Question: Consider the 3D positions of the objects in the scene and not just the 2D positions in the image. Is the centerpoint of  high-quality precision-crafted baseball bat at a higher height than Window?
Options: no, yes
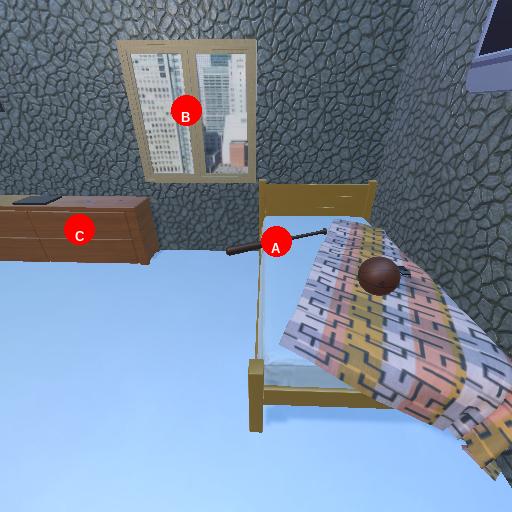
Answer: no